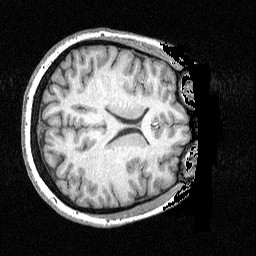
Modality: T1w
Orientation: axial
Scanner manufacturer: siemens
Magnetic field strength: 3 T
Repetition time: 1.54 s
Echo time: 0.00304 s